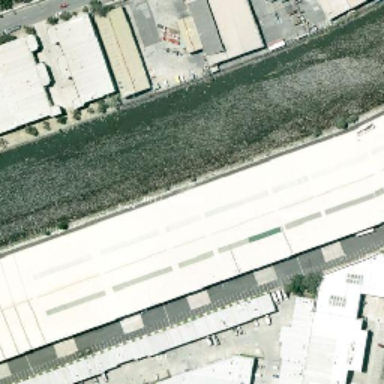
On one side of the dark green river are long white buildings and on the other side are several light white buildings .